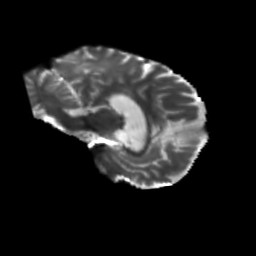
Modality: T2w
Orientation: sagittal
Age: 48
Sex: male
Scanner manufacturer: siemens
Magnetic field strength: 3 T
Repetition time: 5.47 s
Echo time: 0.0854 s